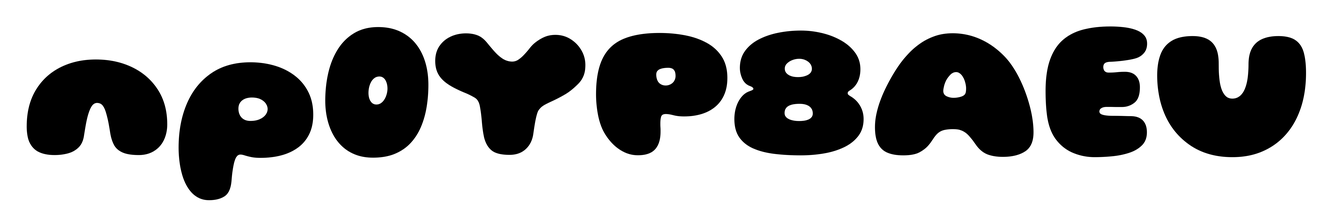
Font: Gluten_Black